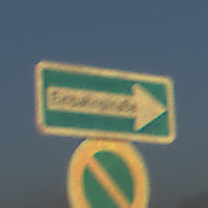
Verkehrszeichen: EinbahnstrasseRechtsweisend
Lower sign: EingeschraenktesHalteverbot
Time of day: SunriseSunset
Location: Outdoor (Nature)
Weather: Clear
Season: NotSpecified
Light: Natural